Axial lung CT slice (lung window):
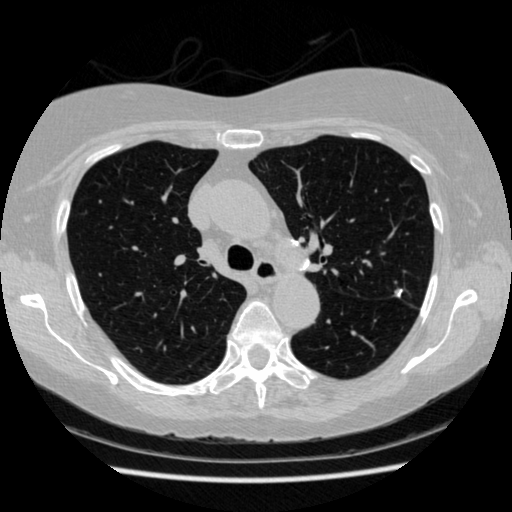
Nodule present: yes
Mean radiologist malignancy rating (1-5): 1.5